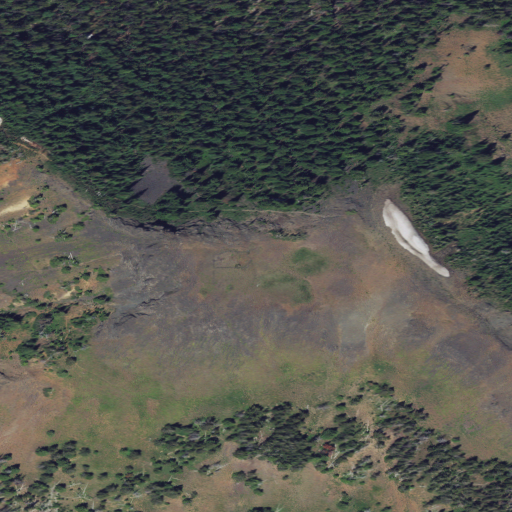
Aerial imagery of mountain in Oregon named Huckleberry Mountain containing evergreen forest, shrub, grassland, and barren land